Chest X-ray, PA view. Patient: 60 years old, sex F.
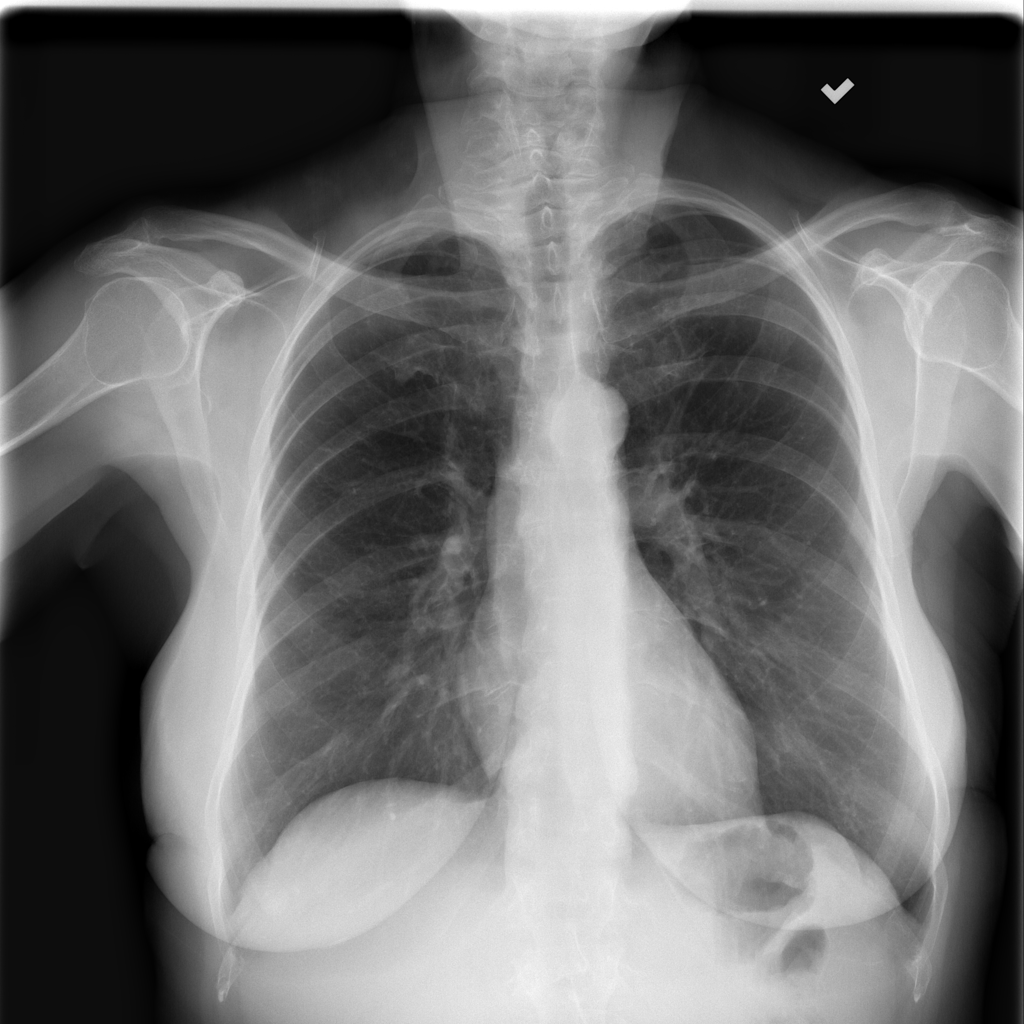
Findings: No Finding